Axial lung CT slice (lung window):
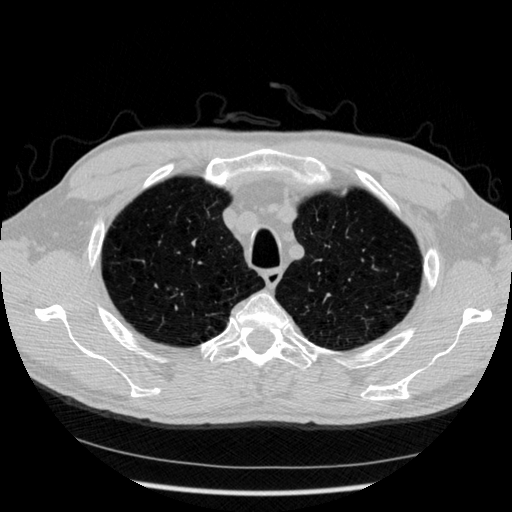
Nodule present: no